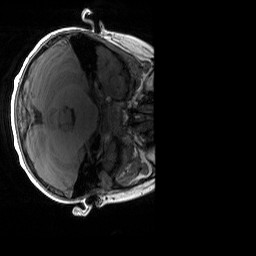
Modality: T1w
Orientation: axial
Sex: male
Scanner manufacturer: siemens
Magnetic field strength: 3 T
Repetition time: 1.9 s
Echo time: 0.00243 s